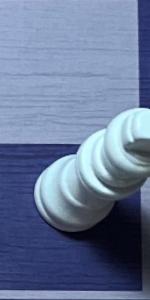
Label: King_White